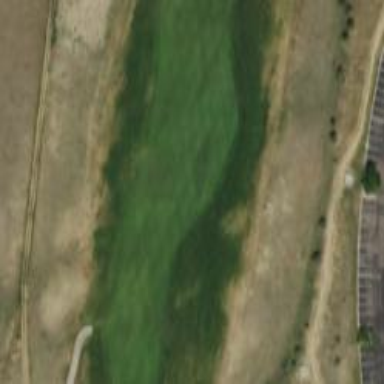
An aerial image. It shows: View of golf hole.